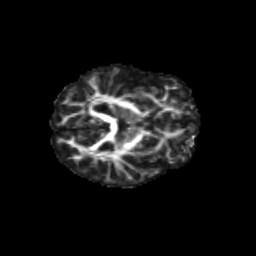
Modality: FA
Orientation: axial
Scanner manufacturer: siemens
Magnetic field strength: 3 T
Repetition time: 9.2 s
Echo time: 0.084 s